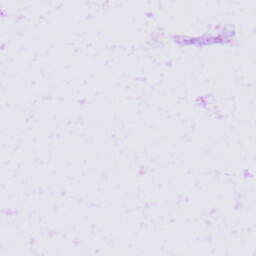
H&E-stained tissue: Skin